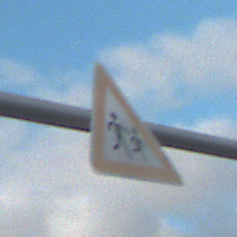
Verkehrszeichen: KinderLinks
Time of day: SunriseSunset
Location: Outdoor (RoadRail)
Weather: PartlyCloudy
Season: NotSpecified
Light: Natural